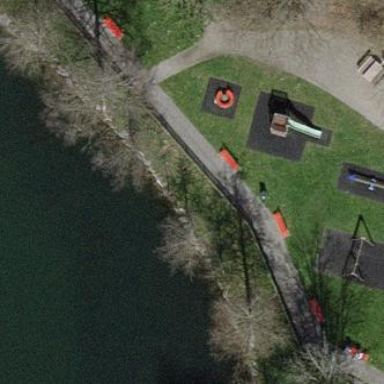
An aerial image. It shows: Playground area for leisure activities on the land.